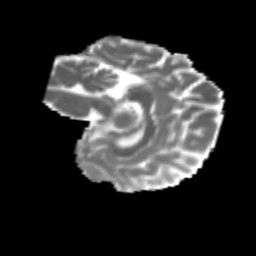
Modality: MD
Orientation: sagittal
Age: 21
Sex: female
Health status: healthy